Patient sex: M
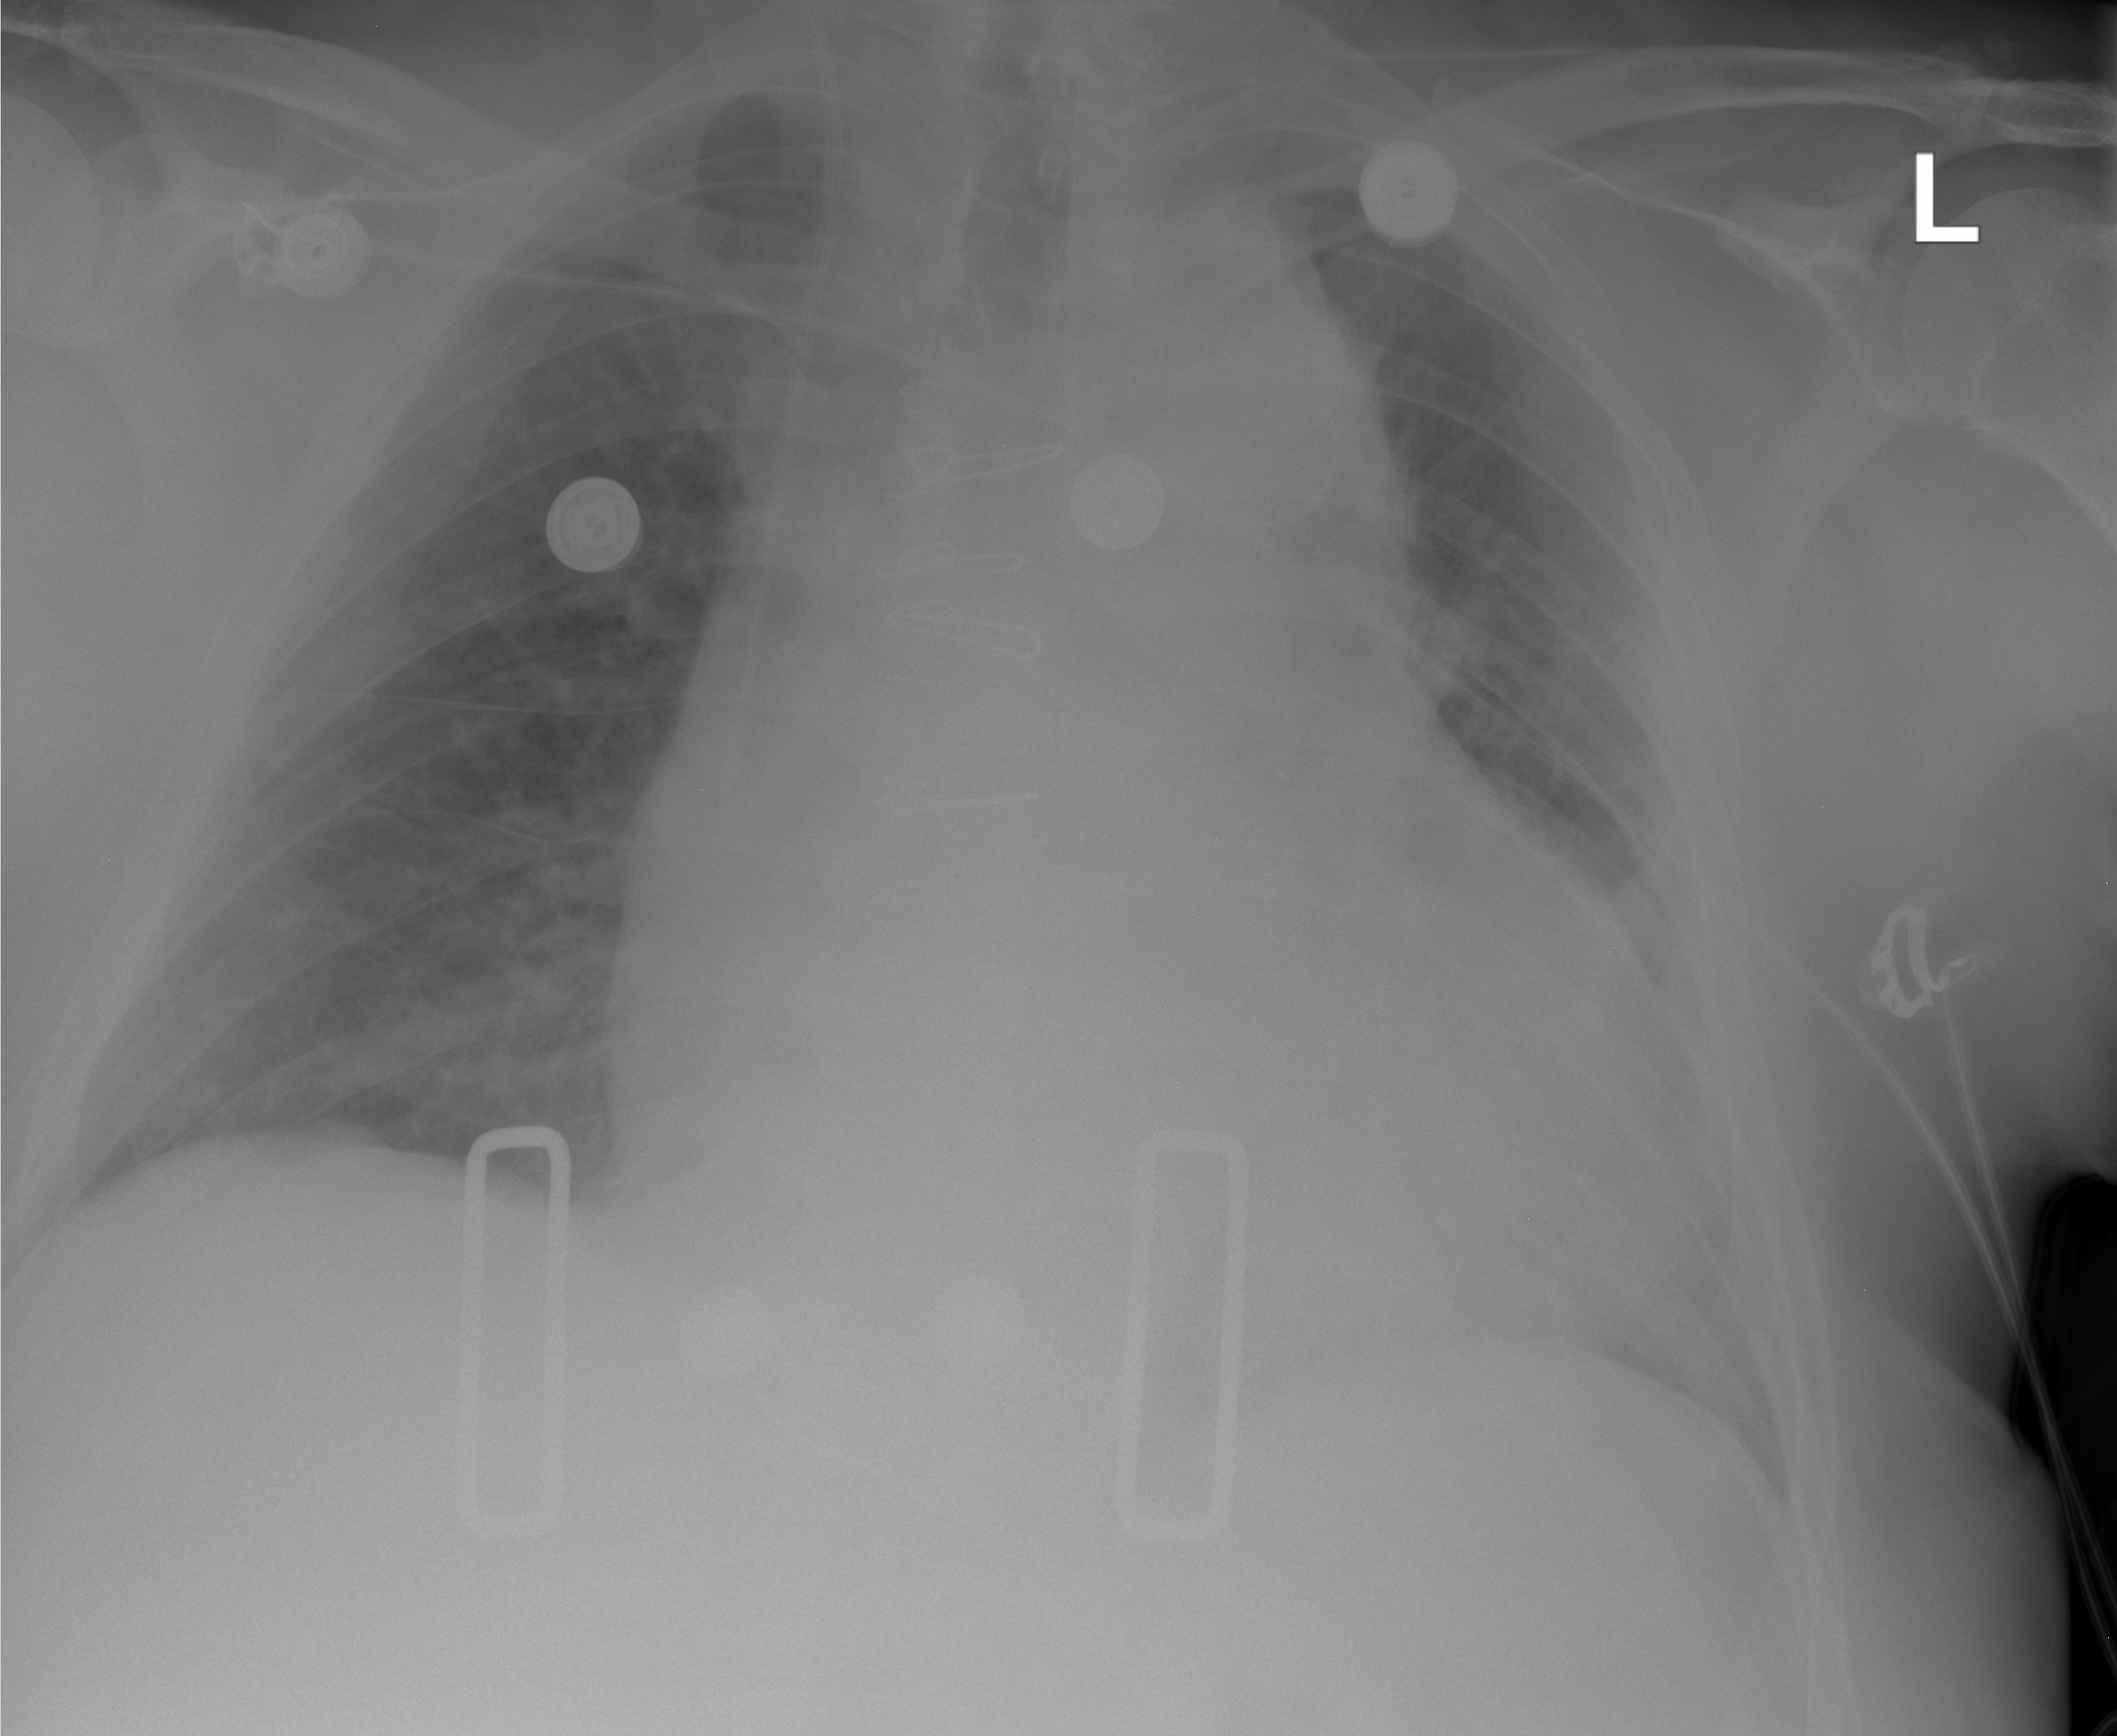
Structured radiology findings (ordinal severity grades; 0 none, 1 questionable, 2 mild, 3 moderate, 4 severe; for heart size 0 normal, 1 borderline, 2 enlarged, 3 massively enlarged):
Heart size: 2
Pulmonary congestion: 2
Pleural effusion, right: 0
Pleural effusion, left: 1
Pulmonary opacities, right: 0
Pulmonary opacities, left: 0
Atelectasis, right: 0
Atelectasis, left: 2